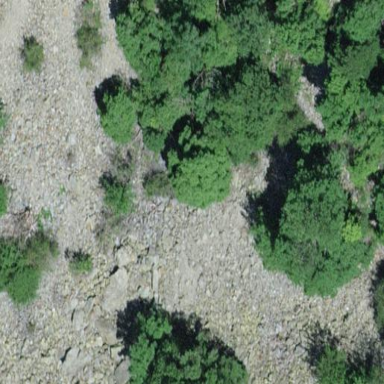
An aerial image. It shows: Natural scree.